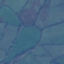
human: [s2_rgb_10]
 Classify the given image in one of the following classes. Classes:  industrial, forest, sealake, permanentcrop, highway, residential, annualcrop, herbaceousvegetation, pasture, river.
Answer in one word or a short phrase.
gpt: Pasture